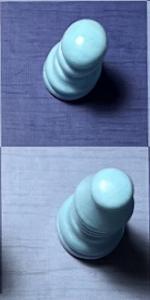
Label: Bishop_White